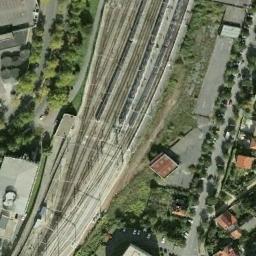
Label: railway_station